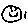
Label: smiley face